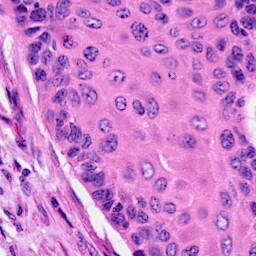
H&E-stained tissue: Cervix